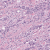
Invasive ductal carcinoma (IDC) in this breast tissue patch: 1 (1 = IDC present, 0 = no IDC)